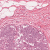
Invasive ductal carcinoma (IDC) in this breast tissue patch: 0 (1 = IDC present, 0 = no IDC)